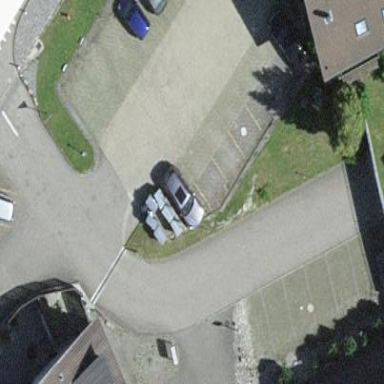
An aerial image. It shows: Street side parking area.